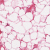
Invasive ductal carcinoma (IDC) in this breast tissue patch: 0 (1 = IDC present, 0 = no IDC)